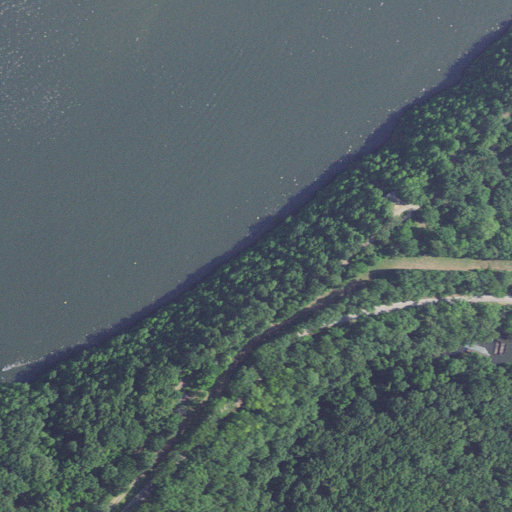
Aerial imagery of cliff(s) in Missouri named Lovers Leap Bluff containing open water, deciduous forest, open development, and low intensity development